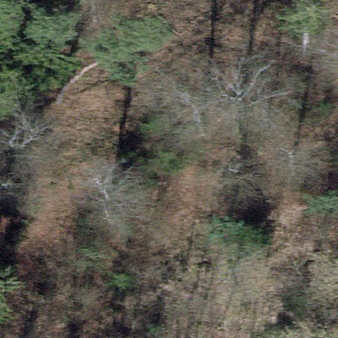
Label: other